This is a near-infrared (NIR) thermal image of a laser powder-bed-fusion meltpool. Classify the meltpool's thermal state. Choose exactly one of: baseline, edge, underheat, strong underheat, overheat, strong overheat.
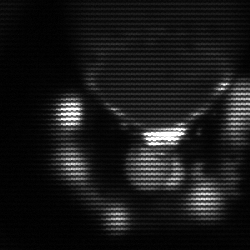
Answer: edge